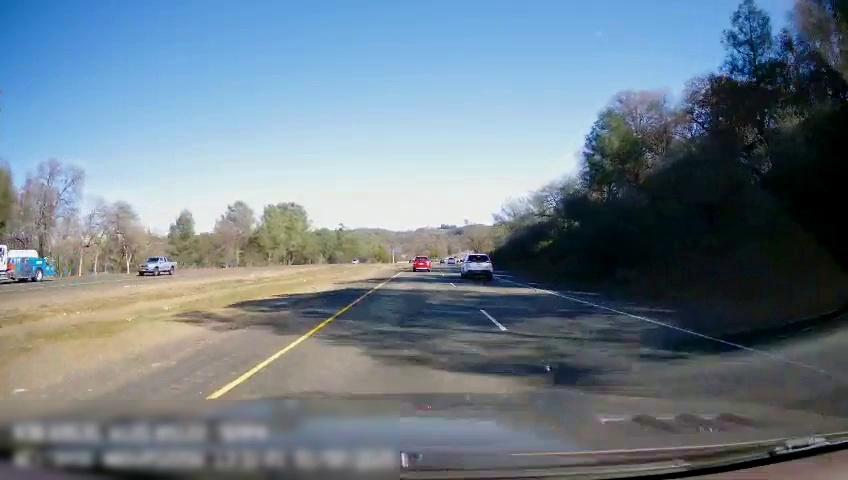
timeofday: Day
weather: Sunny
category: Drivable Space
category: Drivable Space
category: Vehicles | Other LV
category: Vehicles | Truck
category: Vehicles | Car
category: Vehicles | SUV
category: Vehicles | SUV
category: Lanes | Current Lane
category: Lanes | Current Lane
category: Lanes | Alternate Lane